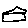
Label: house